Question: Maybe you can help point me in the right direction on this. In our app, I am periodically noticing that a particular event handler is not firing. 99% of the time, it works fine, but, every so often, it just dies. How can I find out whats happening? Is the DispatchEvent() not happening/working somehow? Is my listener still listening? Did something else catch the event, and not pass it along so that the 'right' listener can get to it ?
Here's a little bit of the code...

Thats a somewhat pruned down version of what the real code is, but I don't think I trimmed out anything important. The key, as I see it is that we fire up the params dialog, then start to listen for the closed event. Then, we show the param dialogs close function. What happens when it fails is that the trace message "caught close event.." is never generated, and, consequently, the closeHandler is not getting called at all.
I don't see anything out of place there, do you?
So, what tools are at my disposal to track this little bugger down?
Thanks!
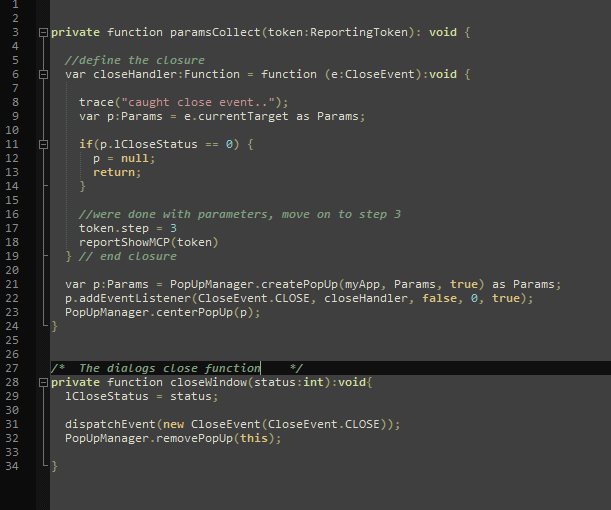
Answer: You're handling the removal of your component from the displaylist from inside the component. You dispatch the CLOSE event before you actually remove it, but it may very well arrive when the object is already removed. That's due to the asynchronous nature of events. This means that every once in a while the function that handles the event, simply doesn't exist anymore when the event arrives. Certainly if you use a weak reference.
Now to solve the issue:
- - 'PopUpManager.removePopUp(this)'-
like this:
'''
var closeHandler:function = function(e:CloseEvent):void {
trace("...");
var p:Params = e.currentTarget as Params;
p.removeEventListener(CloseEvent.CLOSE, closeHandler);
/* other code that you want to execute in the closure */
}
var p:Params = PopUpManager.createPopUp(myApp, Params, true) as Params);
p.addEventListener(CloseEvent.CLOSE, closeHandler);
PopUpManager.centerPopUp(p);
'''